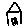
Label: house